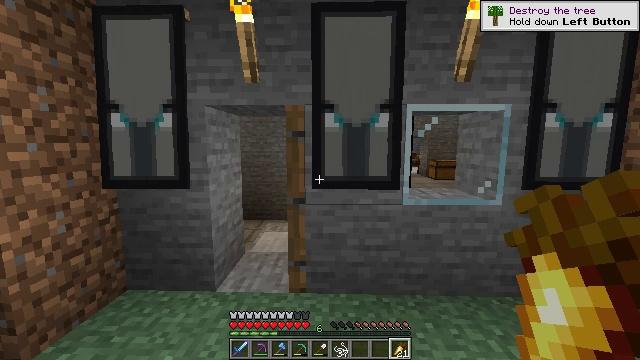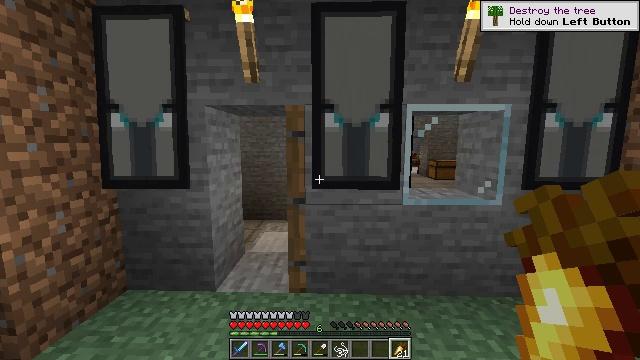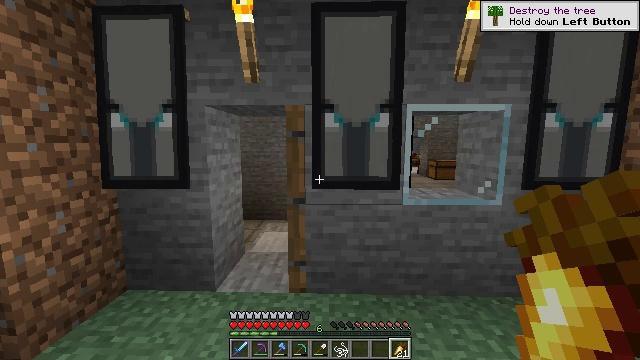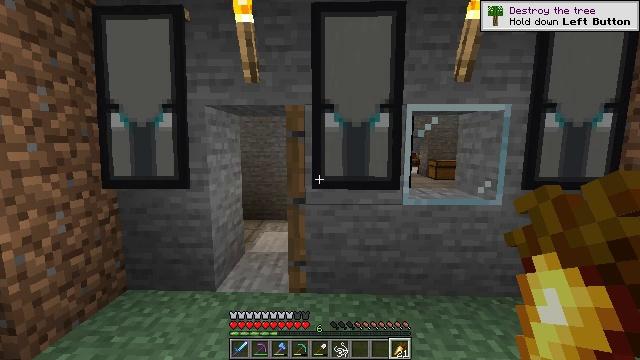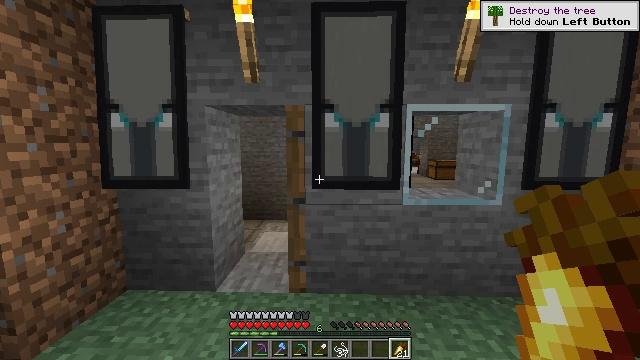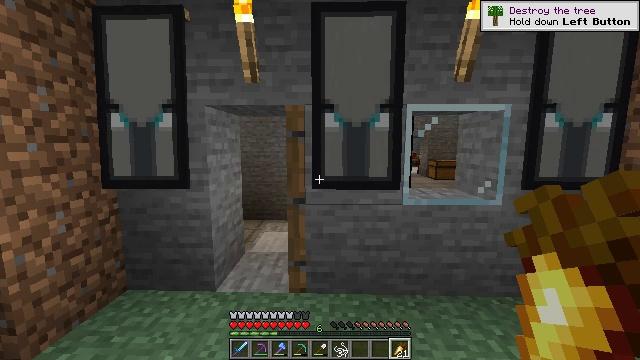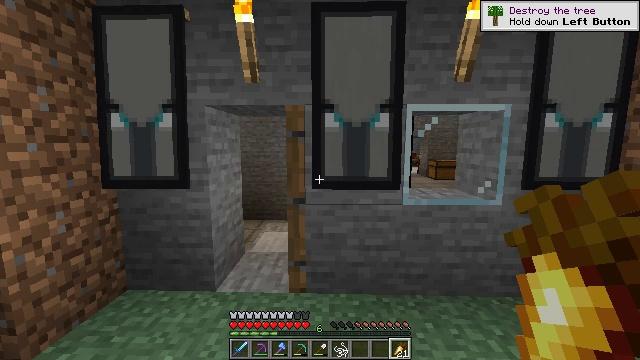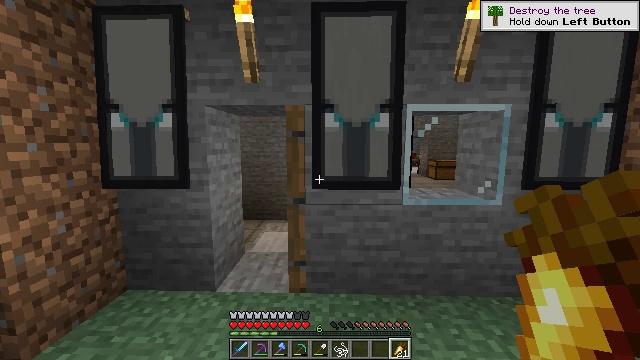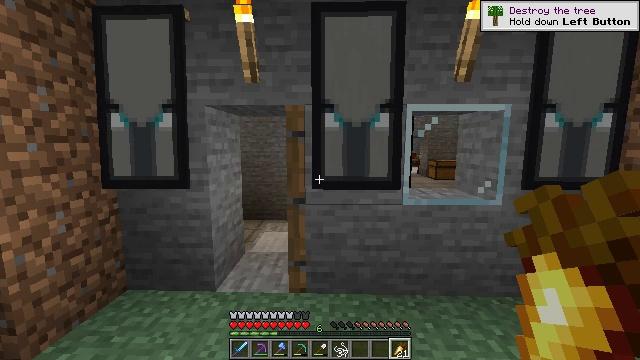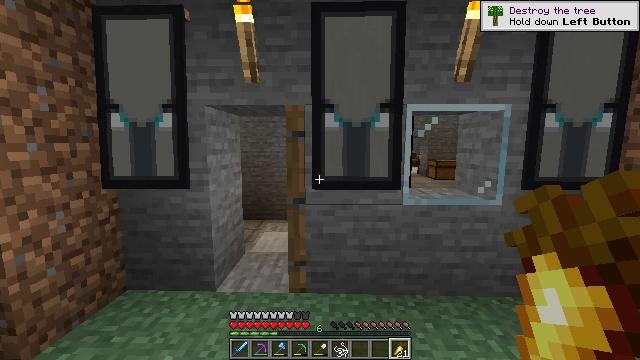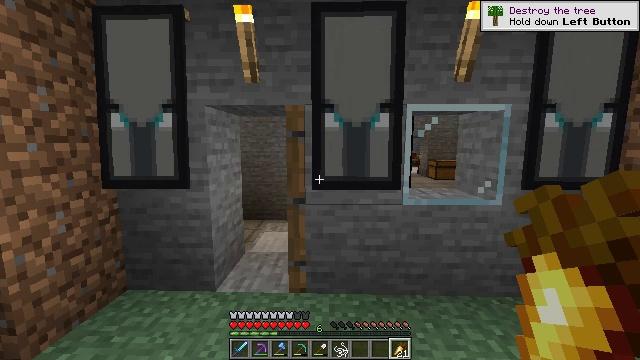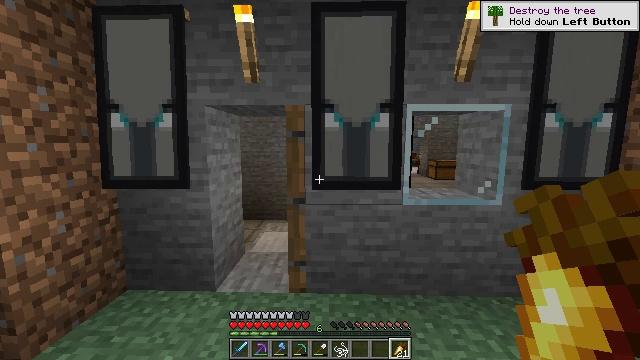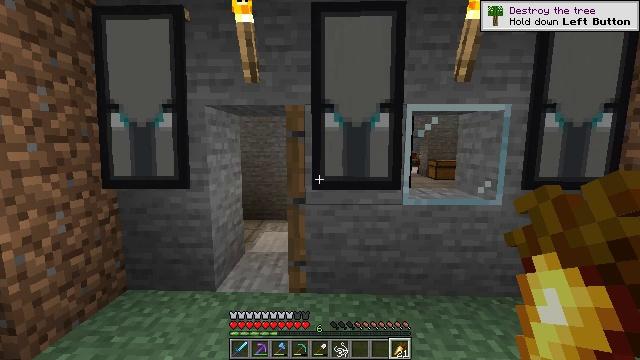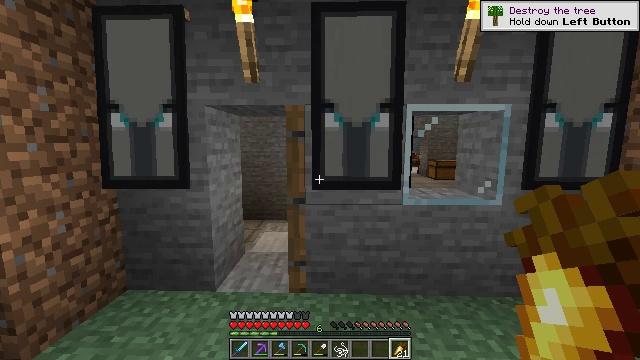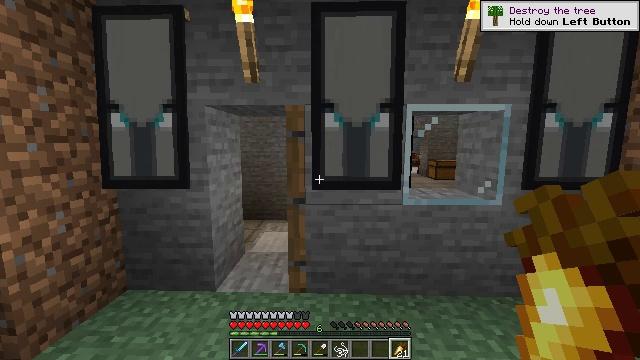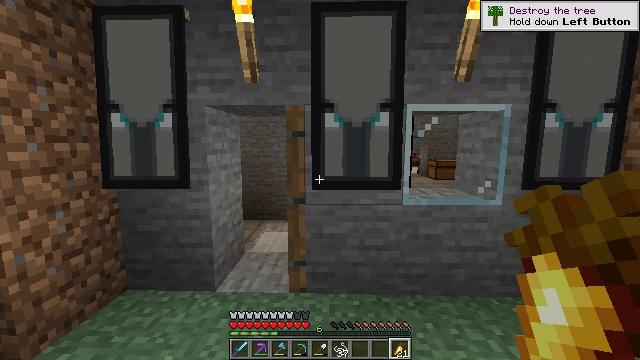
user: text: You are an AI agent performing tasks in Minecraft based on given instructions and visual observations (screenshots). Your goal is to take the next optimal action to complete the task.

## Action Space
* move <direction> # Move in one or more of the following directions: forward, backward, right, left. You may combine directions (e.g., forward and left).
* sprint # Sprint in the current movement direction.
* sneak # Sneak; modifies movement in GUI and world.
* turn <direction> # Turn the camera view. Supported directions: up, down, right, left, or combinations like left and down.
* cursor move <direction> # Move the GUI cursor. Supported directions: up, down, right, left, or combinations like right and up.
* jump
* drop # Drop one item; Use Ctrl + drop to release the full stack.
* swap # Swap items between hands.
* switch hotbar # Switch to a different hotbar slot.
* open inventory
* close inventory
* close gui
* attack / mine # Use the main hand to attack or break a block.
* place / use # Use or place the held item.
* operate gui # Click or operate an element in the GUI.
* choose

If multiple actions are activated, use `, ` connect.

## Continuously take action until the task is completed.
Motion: motion action
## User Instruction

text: Put stone in the furnace to get smooth stone.
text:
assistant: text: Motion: no_op
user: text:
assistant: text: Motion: no_op
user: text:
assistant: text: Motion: no_op
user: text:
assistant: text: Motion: no_op
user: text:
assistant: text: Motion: no_op
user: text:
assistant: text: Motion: no_op
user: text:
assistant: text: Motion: no_op
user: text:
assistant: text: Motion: no_op
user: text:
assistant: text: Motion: no_op
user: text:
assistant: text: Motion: no_op
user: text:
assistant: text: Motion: no_op
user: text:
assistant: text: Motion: no_op
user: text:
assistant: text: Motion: no_op
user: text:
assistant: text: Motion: no_op
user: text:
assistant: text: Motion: no_op
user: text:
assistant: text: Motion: no_op
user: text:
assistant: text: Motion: no_op
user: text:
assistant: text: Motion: no_op
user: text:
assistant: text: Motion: no_op
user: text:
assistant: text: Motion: no_op
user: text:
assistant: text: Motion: no_op
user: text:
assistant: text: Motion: no_op
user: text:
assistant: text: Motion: no_op
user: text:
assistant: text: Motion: no_op
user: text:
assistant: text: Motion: no_op
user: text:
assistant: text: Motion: no_op
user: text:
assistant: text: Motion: no_op
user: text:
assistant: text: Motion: no_op
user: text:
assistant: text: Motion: no_op
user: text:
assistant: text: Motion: no_op